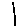
Label: line